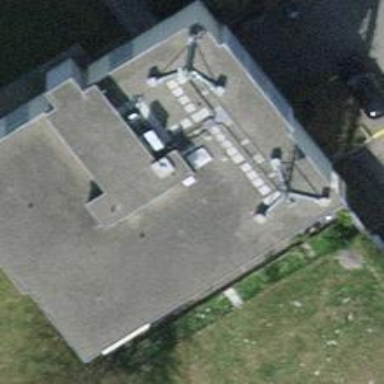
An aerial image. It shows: Building.